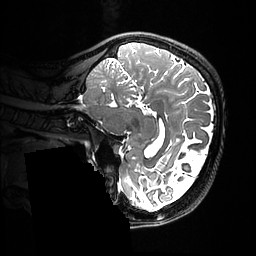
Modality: T2w
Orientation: sagittal
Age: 34
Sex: female
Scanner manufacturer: ge
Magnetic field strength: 3 T
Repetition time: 3.202 s
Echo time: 0.06711 s